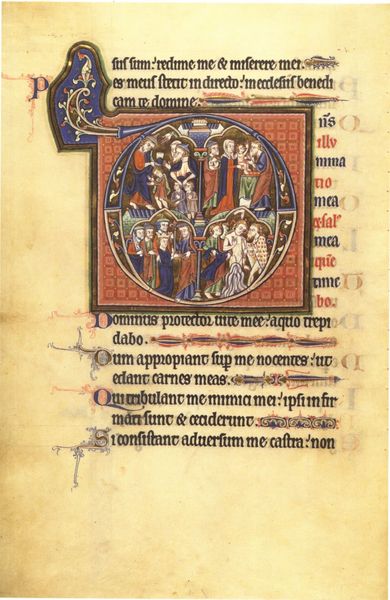
Titel: York Psalter
Institution: London, British Library
Schlagwörter: blau, gemälde, mann, gelb, grün, menschen, männer, zeichnung, rot, malerei, muster, ornament, bibel, geschichte, rahmen, bild, spiegelung, personen, blatt, ranken, schrift, papier, figuren, ornamente, verzierung, adam, eva, buch, druck, seite, illustration, text, buchstabe, initiale, ranke, buchseite, kasten, verziert, pergament, jesus, christlich, mittelalter, heilige, maria, szenen, fraktur, gläubige, kapitel, latein, buchmalerei, majuskel, inkunabel, domus, illumination, adam eva, iniziale, o, p, #schrift, inset, schrift verziert